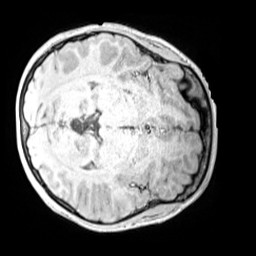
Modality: MP2RAGE
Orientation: axial
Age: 12
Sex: female
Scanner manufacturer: siemens
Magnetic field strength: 3 T
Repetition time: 4 s
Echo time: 0.00299 s